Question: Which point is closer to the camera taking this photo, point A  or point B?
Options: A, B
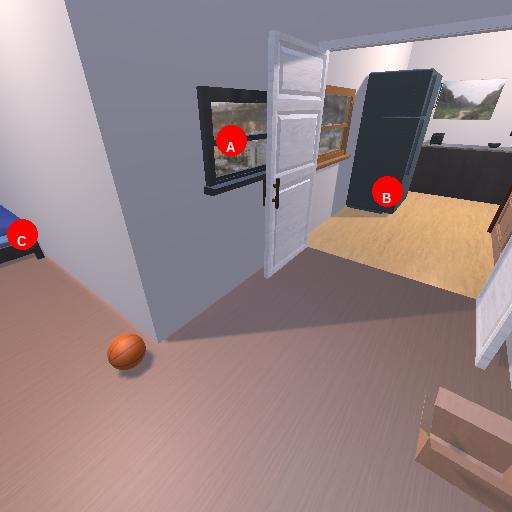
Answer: A